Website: bh-photo
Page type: customer-info-address
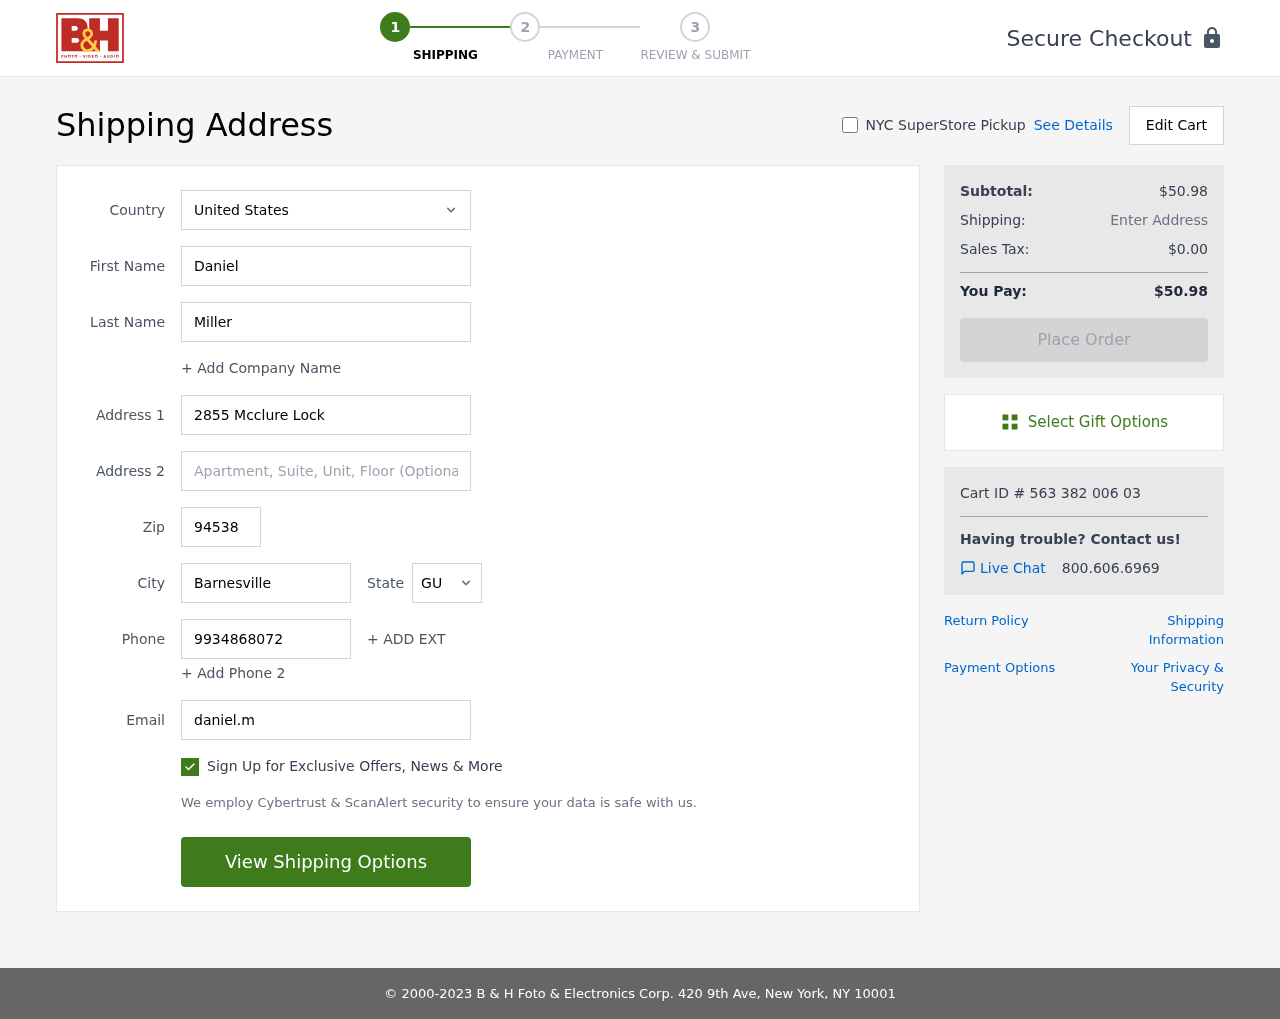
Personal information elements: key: PII_CITY
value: Barnesville
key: PII_COUNTRY
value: United States
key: PII_EMAIL
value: daniel.miller@gmail.com
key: PII_FIRSTNAME
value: Daniel
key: PII_LASTNAME
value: Miller
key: PII_PHONE
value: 9934868072
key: PII_POSTCODE
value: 94538
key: PII_STATE_ABBR
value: GU
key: PII_STREET
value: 2855 Mcclure Lock
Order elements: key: ORDER_SUBTOTAL
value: $50.98
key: ORDER_TAX
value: $0.00
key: ORDER_TOTAL
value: $50.98
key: ORDER_ID
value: Cart ID # 563 382 006 03